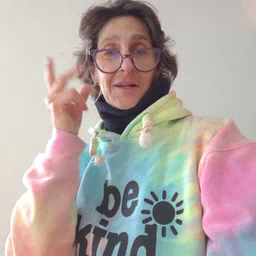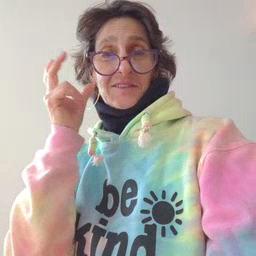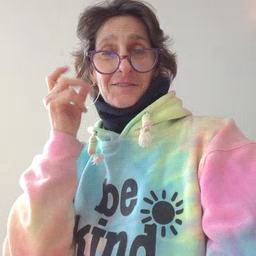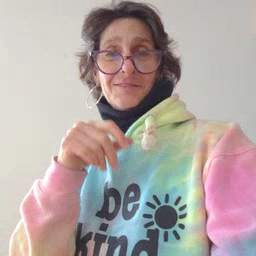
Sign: listen